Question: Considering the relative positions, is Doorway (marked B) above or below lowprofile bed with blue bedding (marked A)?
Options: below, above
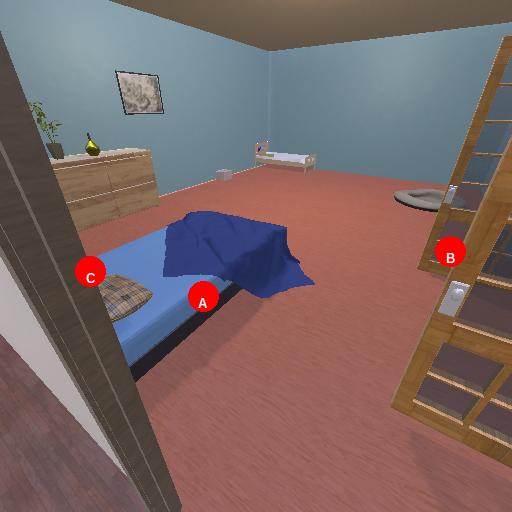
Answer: below